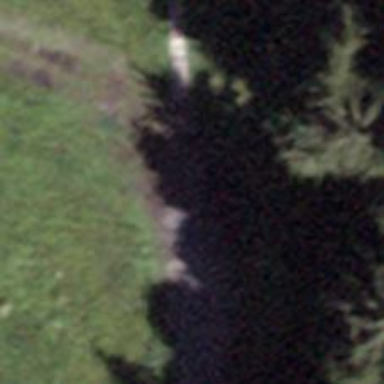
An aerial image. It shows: Path on the ground.